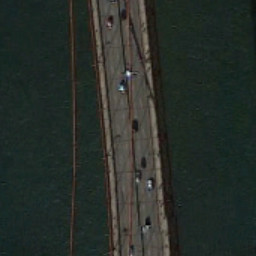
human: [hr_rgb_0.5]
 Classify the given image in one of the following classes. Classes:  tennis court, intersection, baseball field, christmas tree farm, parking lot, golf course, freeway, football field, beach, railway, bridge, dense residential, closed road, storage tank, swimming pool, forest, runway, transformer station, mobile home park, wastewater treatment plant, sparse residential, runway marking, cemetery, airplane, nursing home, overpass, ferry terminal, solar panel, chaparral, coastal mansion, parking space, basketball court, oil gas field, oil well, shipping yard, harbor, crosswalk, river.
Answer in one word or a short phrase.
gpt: bridge